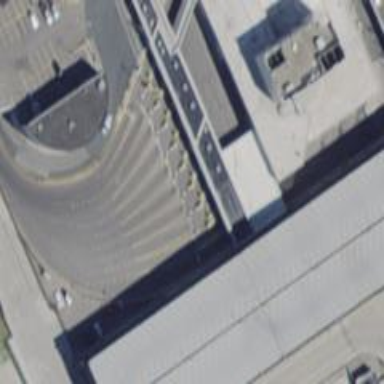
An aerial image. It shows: Border control barrier.